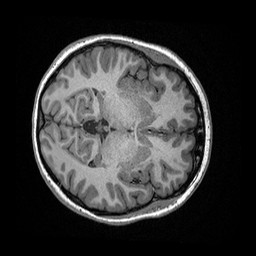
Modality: T1w
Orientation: axial
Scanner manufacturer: ge
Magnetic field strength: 3 T
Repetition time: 2.349 s
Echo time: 0.002968 s